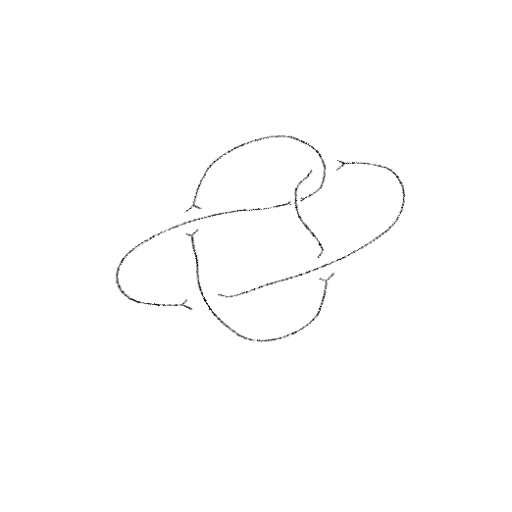
Crossing number: 5